Question: I have a wxWidgets C++ app that displays an image. When the image is obscured by another window, and I drag that other window very slowly to uncover the image, the image frequently shows bands of background color that did not get painted.
The image is in a bitmap, and is rendered in a scrolling pane. The OnPaint function is as simple as possible. The behavior is the same whether I use true or false as the last parameter to DrawBitmap ("use_mask").
'''
void OnPaint(wxPaintEvent &) {
wxPaintDC dc(this);
PrepareDC(dc);
dc.DrawBitmap(bitmap, 0,0, false);
}
'''
I tried using wxBufferedPaintDC. The problem remained. What can I do about this?
In the picture below, I have just dragged the Firefox window slowly to the right,
revealing my app's picture.

I am testing this on Windows 7, service pack 1. AMD A6-3620 APU with Radeon(tm) HD Graphics 2.2 GHz. VC++ 2012. wxWidgets 2.9.4.
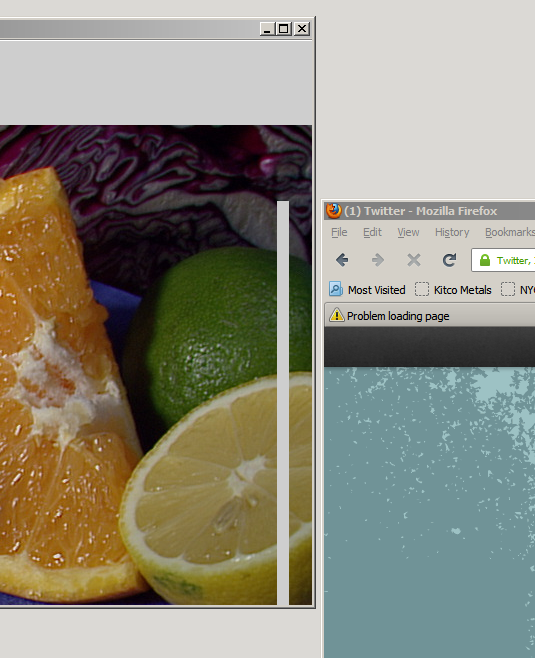
Answer: This is a bug in version 2.9.4. It was not present in the previous stable build, 2.8.12. It appears to affect only scrolled windows.
The best solution at present is probably to use build 2.8.12. If that is not practical, you can work around the problem by painting the whole image using a wxClientDC. It is best to do it only occasionally. I came up with a heuristic for determining when a stripe was probably missed. It is based on keeping a recent history of the update regions. It gets false-positives, but not so many as to cause flicker, at least on my machine.
I will post more when I know more.
UPDATE Eric Jensen reports that another workaround is to override the OnDraw method to do painting, and not use an on-paint handler at all.
UPDATE Problem does not manifest itself when using Windows Aero themes.
FIXED - <URL>